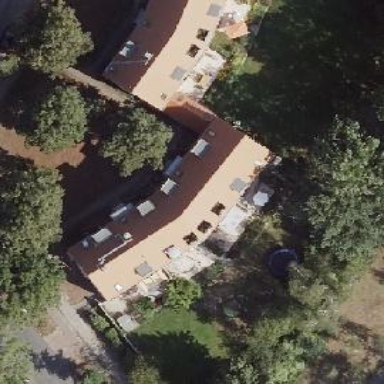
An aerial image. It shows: Gabled roof apartments building.